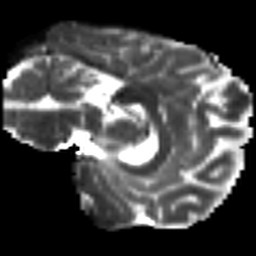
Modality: T2w
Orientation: sagittal
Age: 25
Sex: female
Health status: healthy
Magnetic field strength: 3 T
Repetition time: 9 s
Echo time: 0.093 s